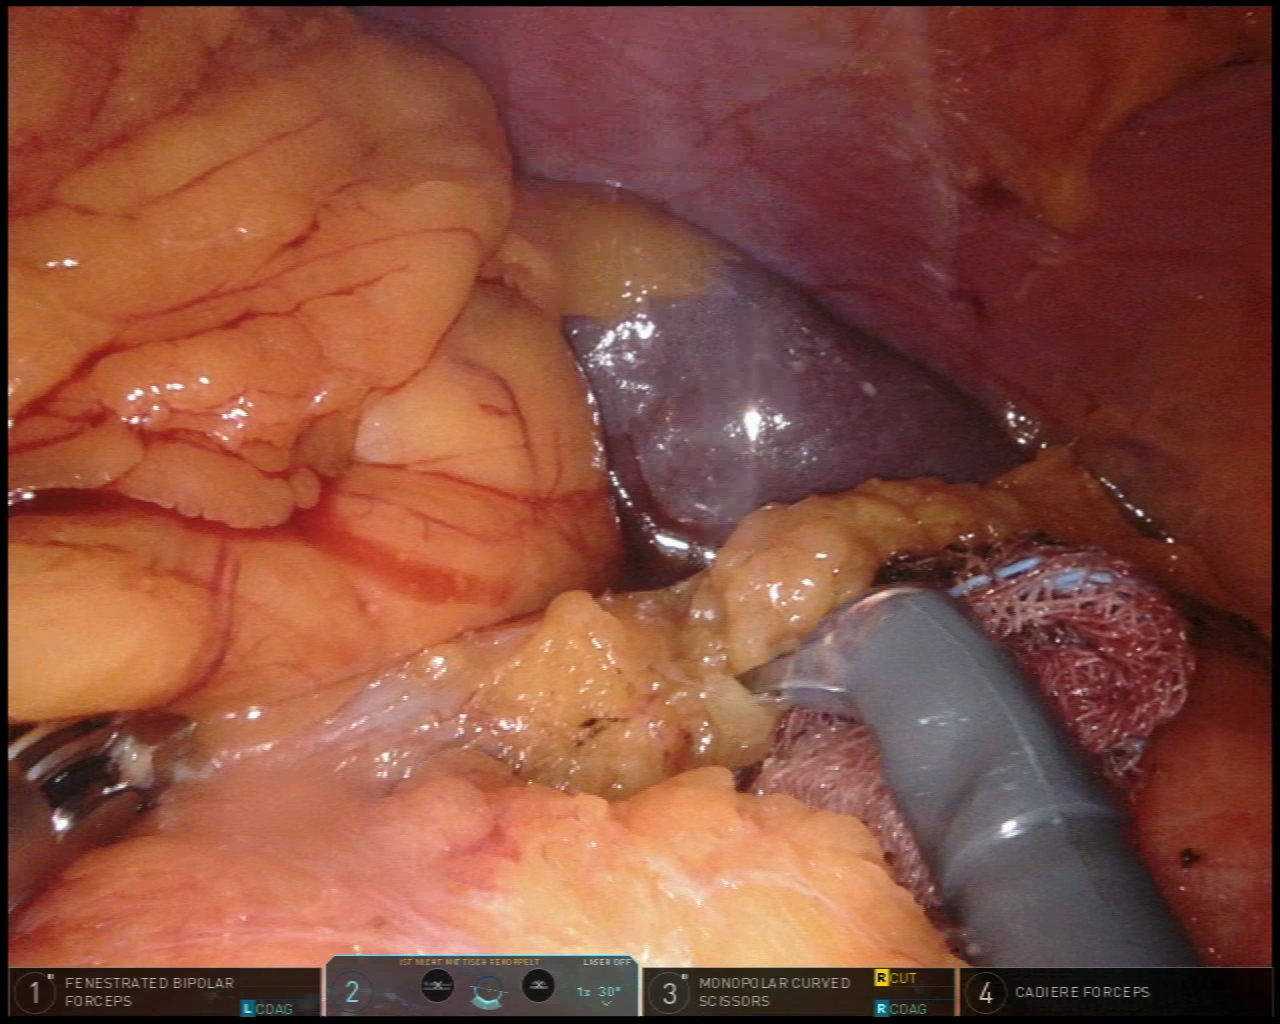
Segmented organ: abdominal_wall
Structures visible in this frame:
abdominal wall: yes
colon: yes
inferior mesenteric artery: no
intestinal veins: no
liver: no
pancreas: no
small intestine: no
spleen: yes
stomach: no
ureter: no
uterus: no
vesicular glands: no